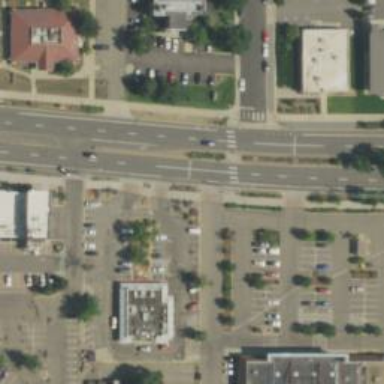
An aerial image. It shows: Secondary road with separate asphalt sidewalks.